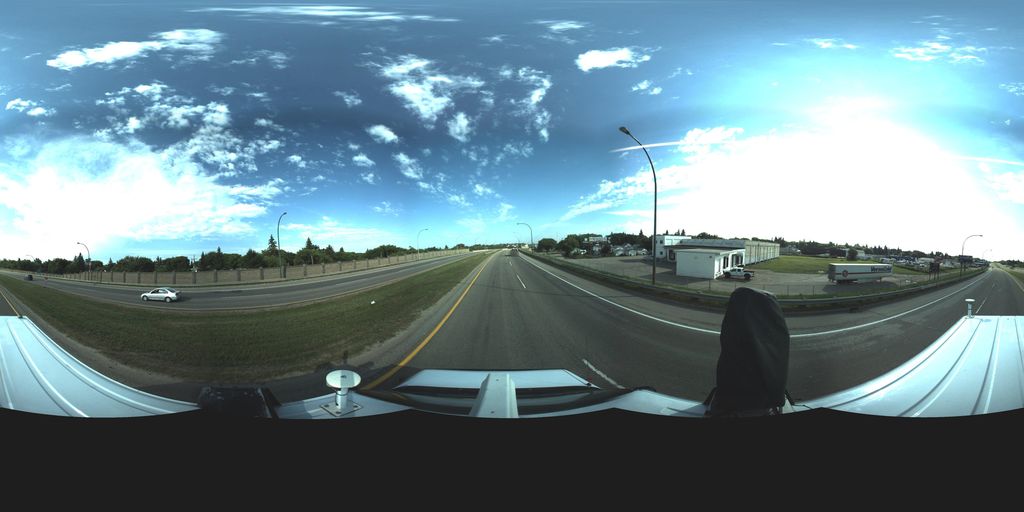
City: saskatoon